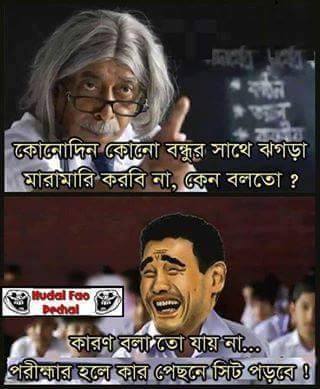
Caption: কোনদিন কোনো বন্ধুর সাথে ঝগড়া মারামারি করবি না, কেন বলতো ? কারণ বলা তো যায় না... পরীক্ষার হলে কার পেছনে সিট পড়বে!
Label: non-hate